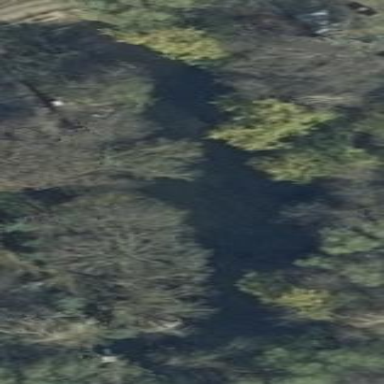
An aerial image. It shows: Pond surrounded by natural water.